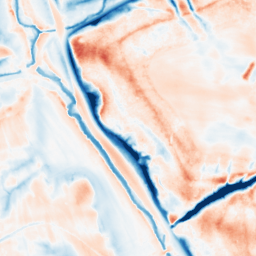
Category: multiscale
Decomposition family: dog_multiscale
Decomposition parameters: sigma_ratio: 1.6
n_scales: 6
base_sigma: 0.5
Upsampling method: sinc_hamming
Upsampling parameters: scale: 2
kernel_size: 4
Upsampling scale: 2